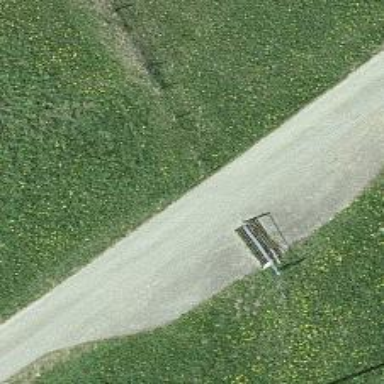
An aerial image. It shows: Cattle grid.